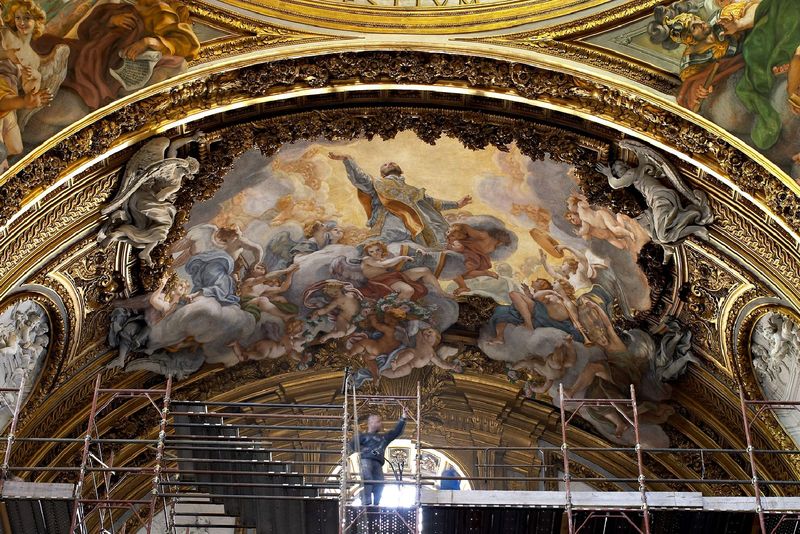
Titel: Ausstattung der Querarme von Il Gesù in Rom
Künstler: Giovanni Andrea Carlone
Standort: Rom, Il Gesù (EU - I - Latium)
Schlagwörter: flügel, himmel, mann, nackt, wolken, grün, menschen, licht, nacht, malerei, barock, federn, wolen, kirche, gold, decke, musik, engel, putte, bogen, kuppel, musikinstrument, ornamente, foto, fotografie, bögen, gerüst, dom, helm, beten, pinsel, trommel, christus, jesus, fresken, franziskus, heiliger, schriftrolle, heilige, deckengemälde, fresko, putten, anbetung, putti, deckenmalerei, trompete, renovierung, restaurierung, stuckatur, deckenbild, heilm, restauraor